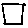
Label: square